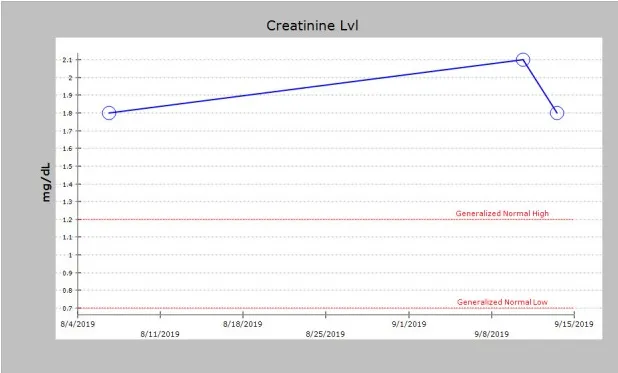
Graphical trend of creatinine.
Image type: chart (chart)